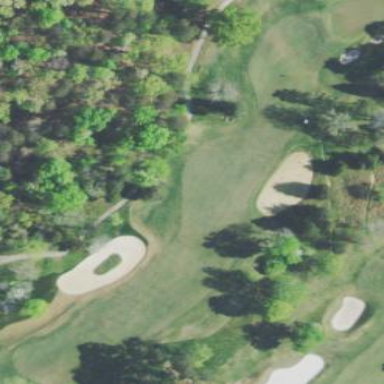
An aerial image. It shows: Golf fairway in the image.